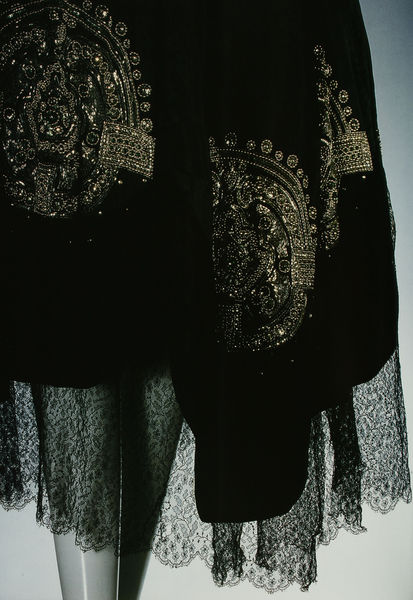
Titel: Abendkleid (Robe de Style) (Detail)
Künstler: Jeanne Lanvin
Standort: Kyoto (Japan)
Institution: Kyoto Costume Institute
Schlagwörter: blau, dunkel, ausschnitt, kleid, schwarz, mode, muster, ornament, rock, falten, silber, spitze, bestickt, gold, kostüm, stickerei, stoff, saum, rund, bein, detail, faltig, glänzen, glitzern, foto, fotografie, brokat, durchsichtig, gülden, frauenmode, chiffon, voile